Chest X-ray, PA view. Patient: 46 years old, sex M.
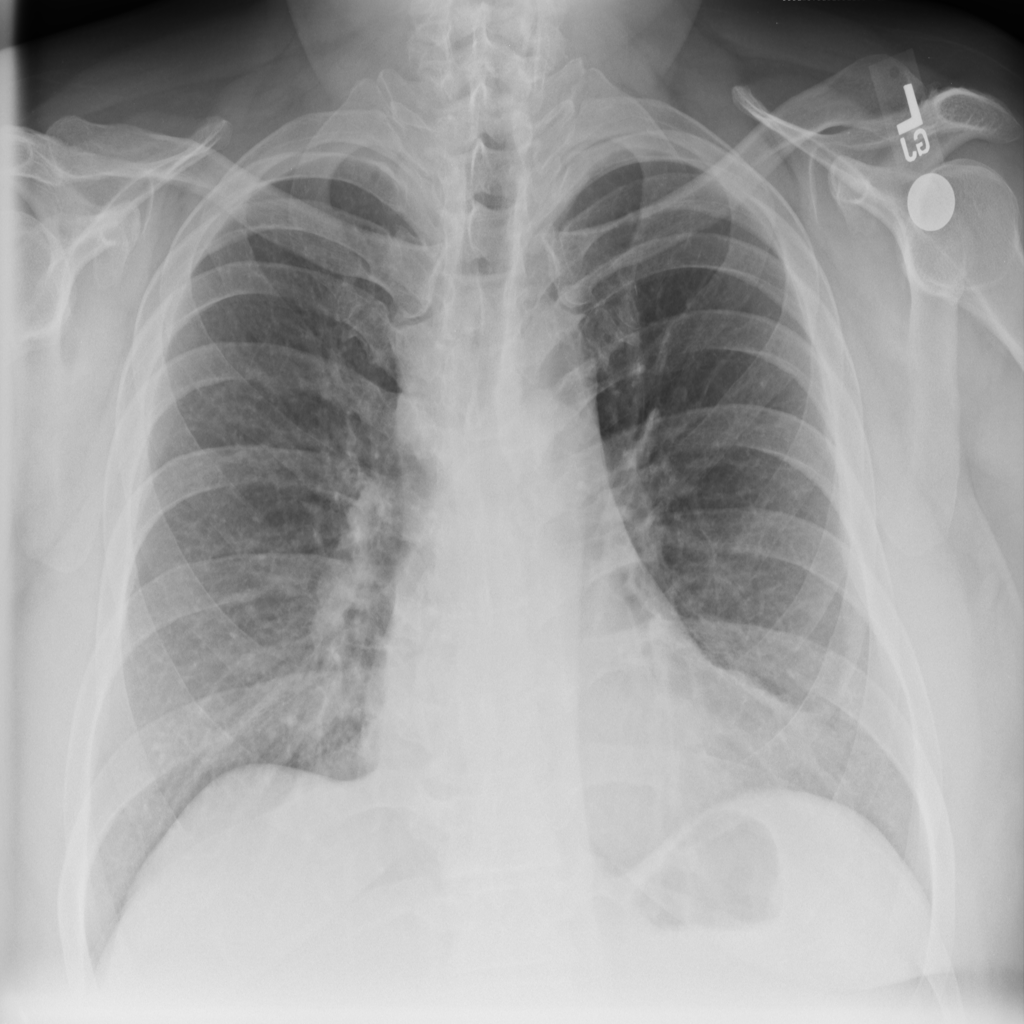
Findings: No Finding